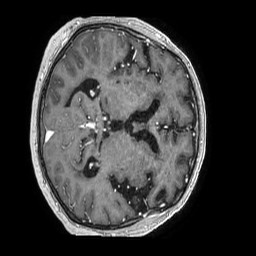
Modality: T1w
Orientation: axial
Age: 71
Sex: male
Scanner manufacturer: philips
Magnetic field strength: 1.5 T
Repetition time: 0.007737 s
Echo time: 0.003525 s